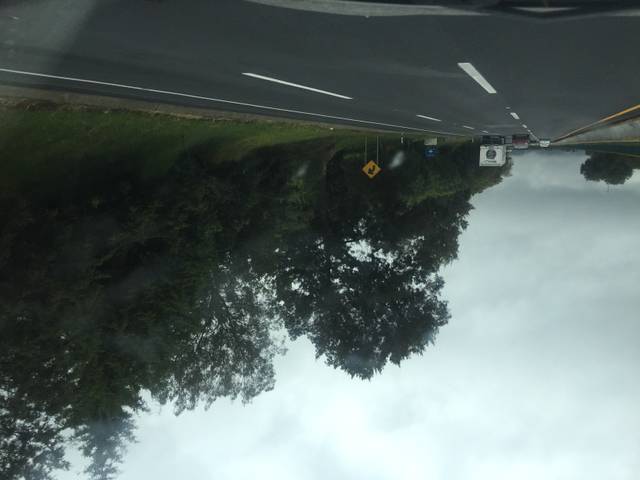
Region: Mexico
Coordinates: 19.227, -99.13